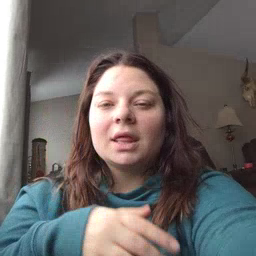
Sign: will